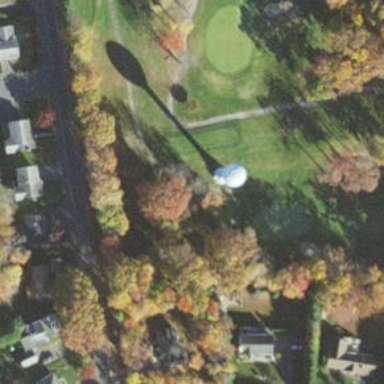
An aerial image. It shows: Golf tee.